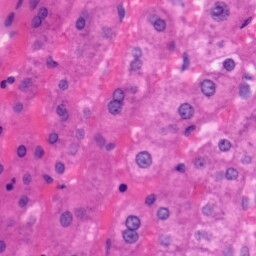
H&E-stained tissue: Liver